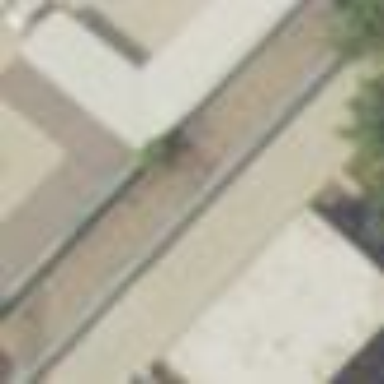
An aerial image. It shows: Garage.